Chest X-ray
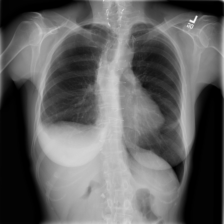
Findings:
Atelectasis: positive
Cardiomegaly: negative
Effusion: positive
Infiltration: negative
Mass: negative
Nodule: negative
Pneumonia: negative
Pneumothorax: negative
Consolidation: negative
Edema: negative
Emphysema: negative
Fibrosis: negative
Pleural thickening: negative
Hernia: negative